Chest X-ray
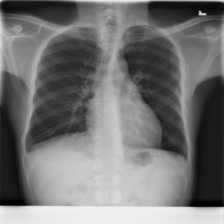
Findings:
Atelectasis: negative
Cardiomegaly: negative
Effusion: negative
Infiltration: negative
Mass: negative
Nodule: negative
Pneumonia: negative
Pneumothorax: negative
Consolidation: negative
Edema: negative
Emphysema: negative
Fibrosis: negative
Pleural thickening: negative
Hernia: negative